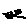
Label: moon